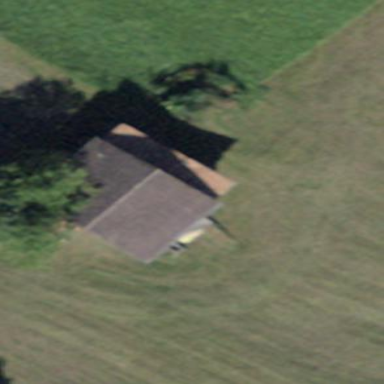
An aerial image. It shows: Barn.